Field crop: maize
Growth stage: 2
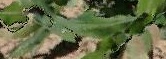
Species: maize